Question: Calculate the minimum enclosing rectangle area of the following rectangle, where the sides of the enclosing rectangle must be parallel to the grid
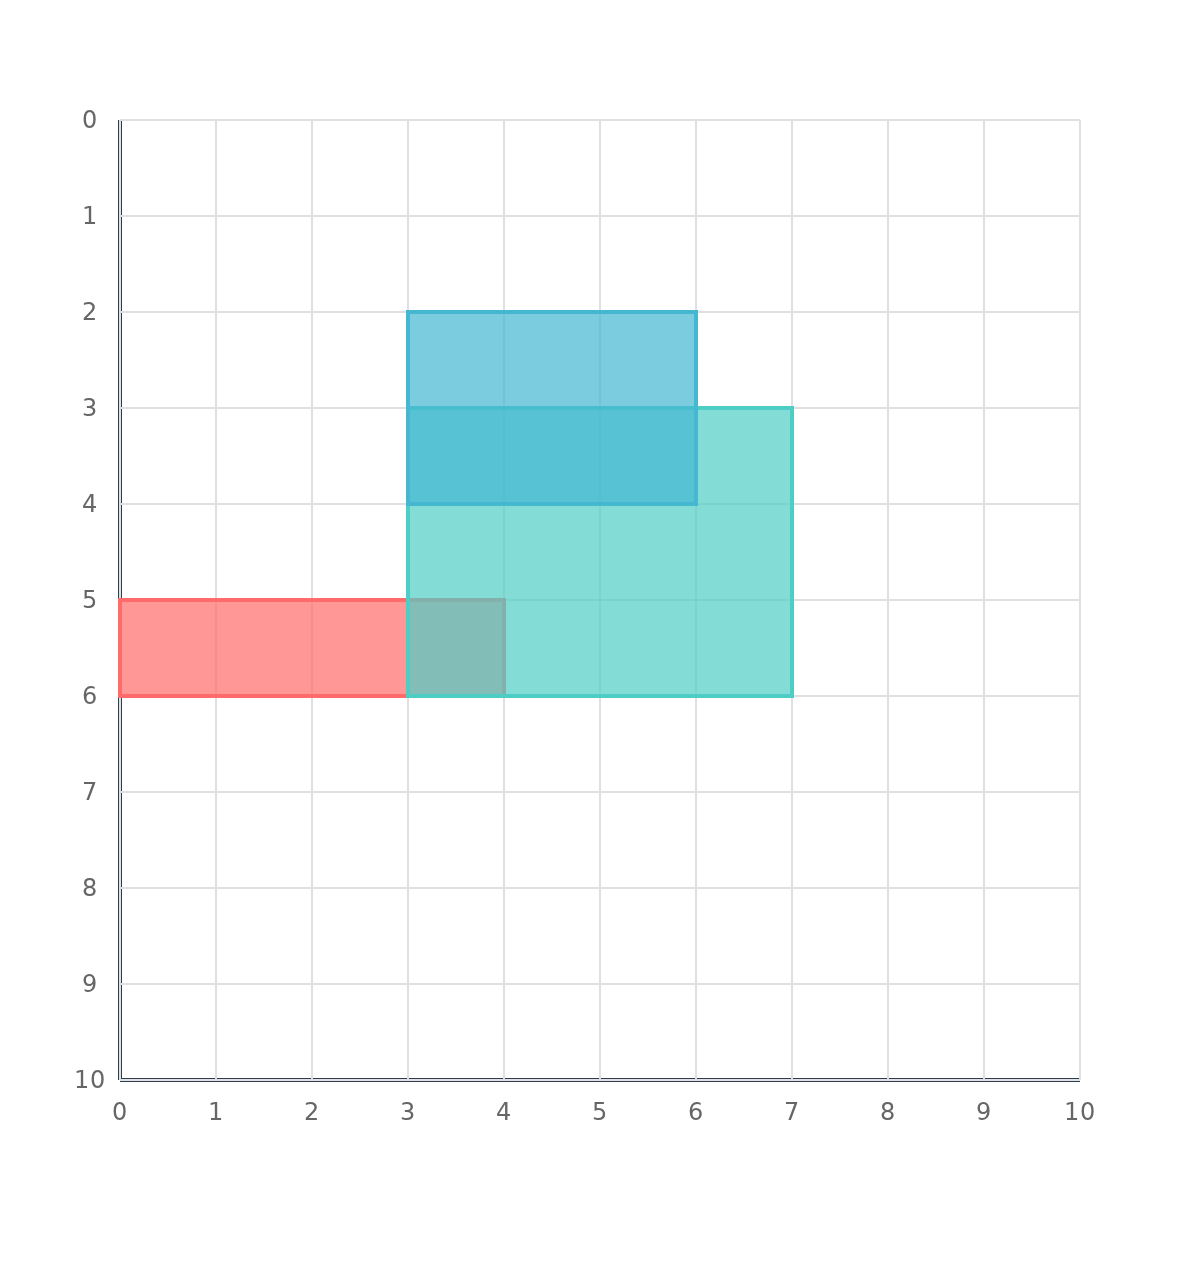
Answer: 28